Question: Flash 11.2 added the capability to attach an right-click mouse-event to MovieClips.
EX:
'''
var mc:MovieClip = new MovieClip
mc.addEventListener(MouseEvent.RIGHT_MOUSE_DOWN, myFunction);
'''
When this listener is attached, it should be impossible for the Context Menu to pop up on right-click of this object. Flash disables the functionality.
When I export a new SWF from Flash Professional (CS6 Mac) and that SWF is embedded in the browser, it works as expected. Right-click does not spawn a context menu.
However, this is not the case with the flash player within Flash Professional. The flash player presented within Flash Professional just after export does not hide the context menu.

While it's possible for me to develop by simply exporting the SWF and testing it in-browser, I lose out on all the debugging that Flash Professional offers.
How do I fix this issue?
# Update 1
This issue isn't with exporting to 11.2 - I can already do that. All changes mentioned in <URL> have already been made with base install of Flash Professional CS6.
running:
'''
trace(flash.system.Capabilities.version)
'''
results in:
> MAC 11,2,202,228
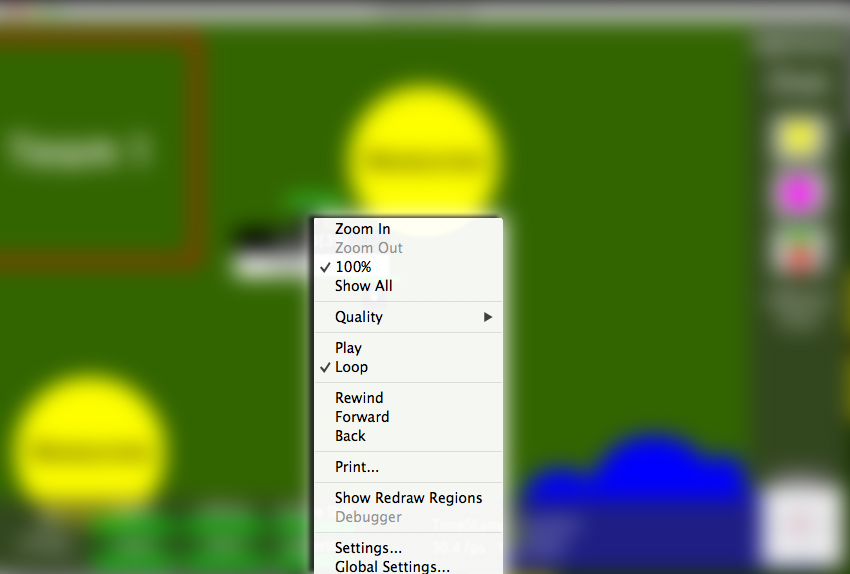
Answer: Interesting, I would have thought 11.2 would be included but anyway you can add a new Flash Player version within Flash Professional.
Here are some instructions for doing so (scroll down to manual install):
<URL>
The instructions are for CS5 or CS5.5 but presumably will be roughly the same for CS6. Make sure to change things that need changing - e.g. the playerglobal should be <URL> as opposed to the 11.0 one that they link to.